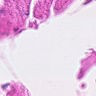
Metastatic tissue present: no